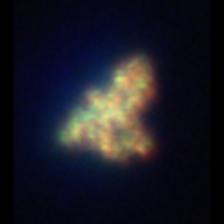
Taxon: Unknown_detritus
Group: Unknown